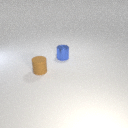
small brown rubber cylinder to the left of small blue metal cylinder